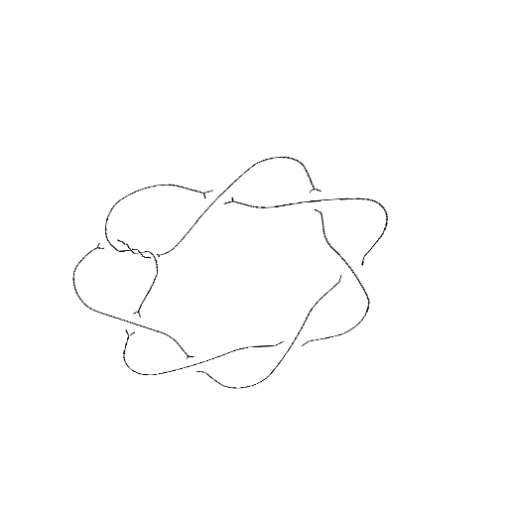
Crossing number: 10